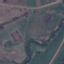
Land use / land cover: Pasture